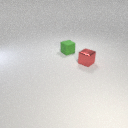
small green rubber cube to the left of small red metal cube